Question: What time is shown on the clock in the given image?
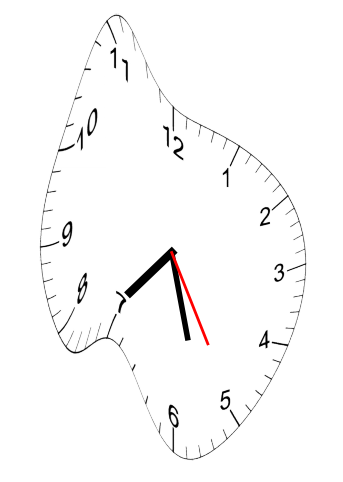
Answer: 07:27:25